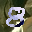
Label: 8